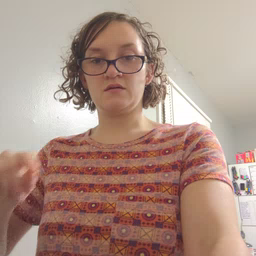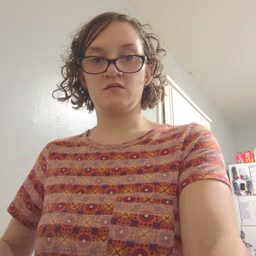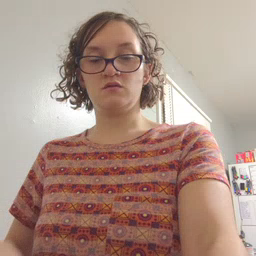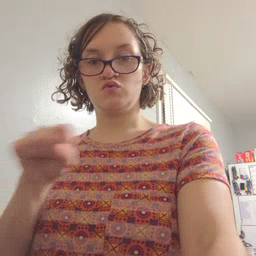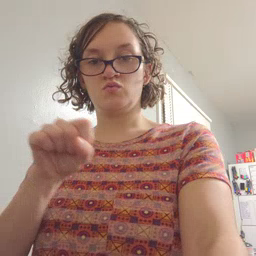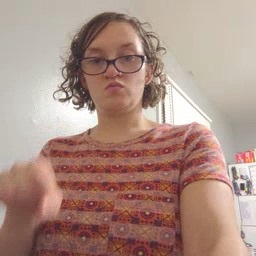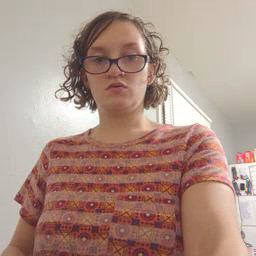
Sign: shoe